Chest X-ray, AP view. Patient: 48 years old, sex M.
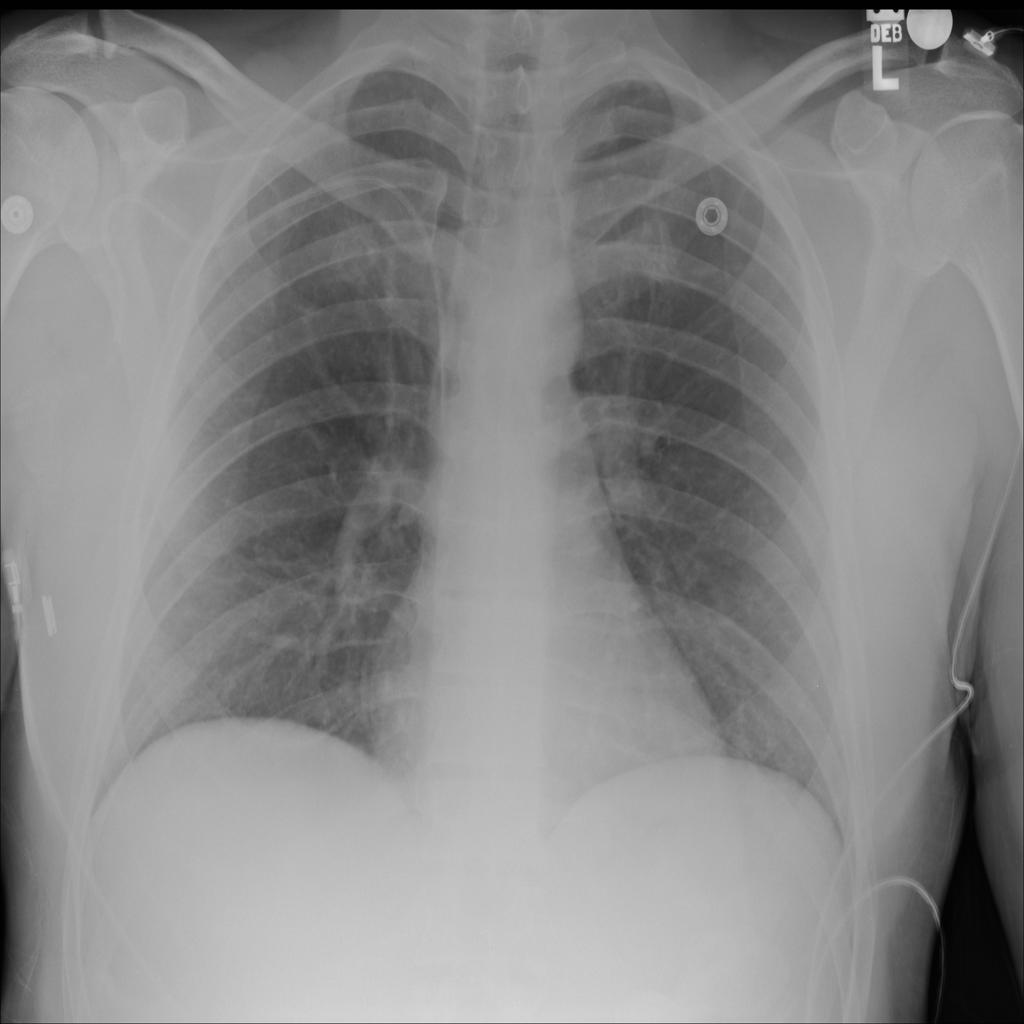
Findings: No Finding